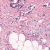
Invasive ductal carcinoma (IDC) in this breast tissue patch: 1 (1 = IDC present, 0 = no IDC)